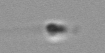
Label: flagellate_morphotype3